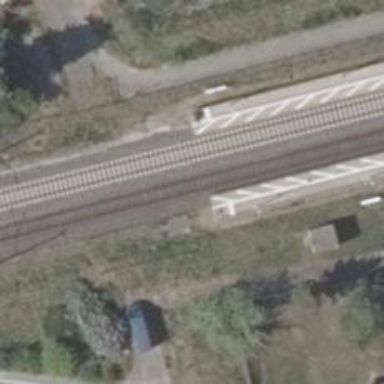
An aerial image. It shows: Railway track with contact lines for electrification.